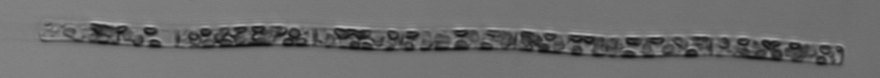
Label: Leptocylindrus